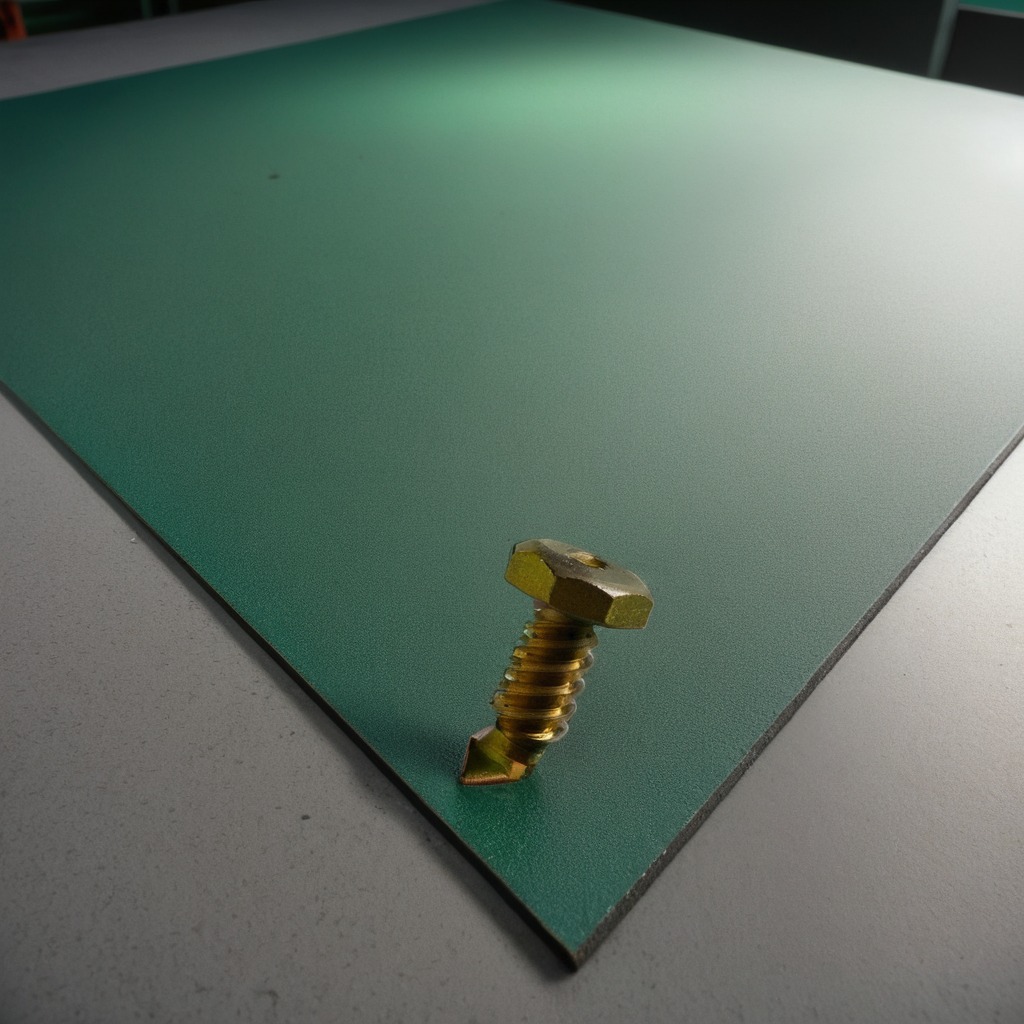
A metal screw lies on the green rubber mat.